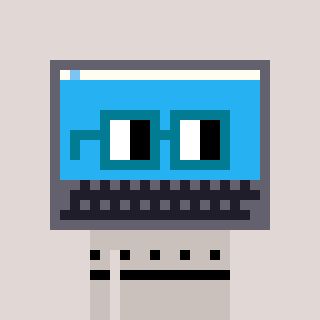
a pixel art character with square dark green glasses, a laptop-shaped head and a foggrey-colored body on a warm background